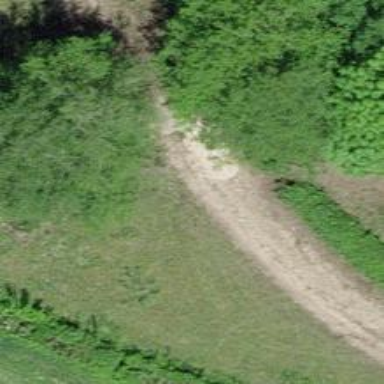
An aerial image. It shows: Track road with grade2 bridge.